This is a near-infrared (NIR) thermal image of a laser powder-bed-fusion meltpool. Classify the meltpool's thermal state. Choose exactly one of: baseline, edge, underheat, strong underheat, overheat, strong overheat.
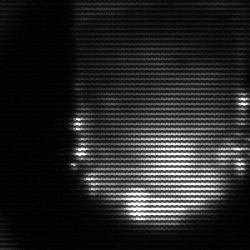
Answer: baseline